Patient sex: F
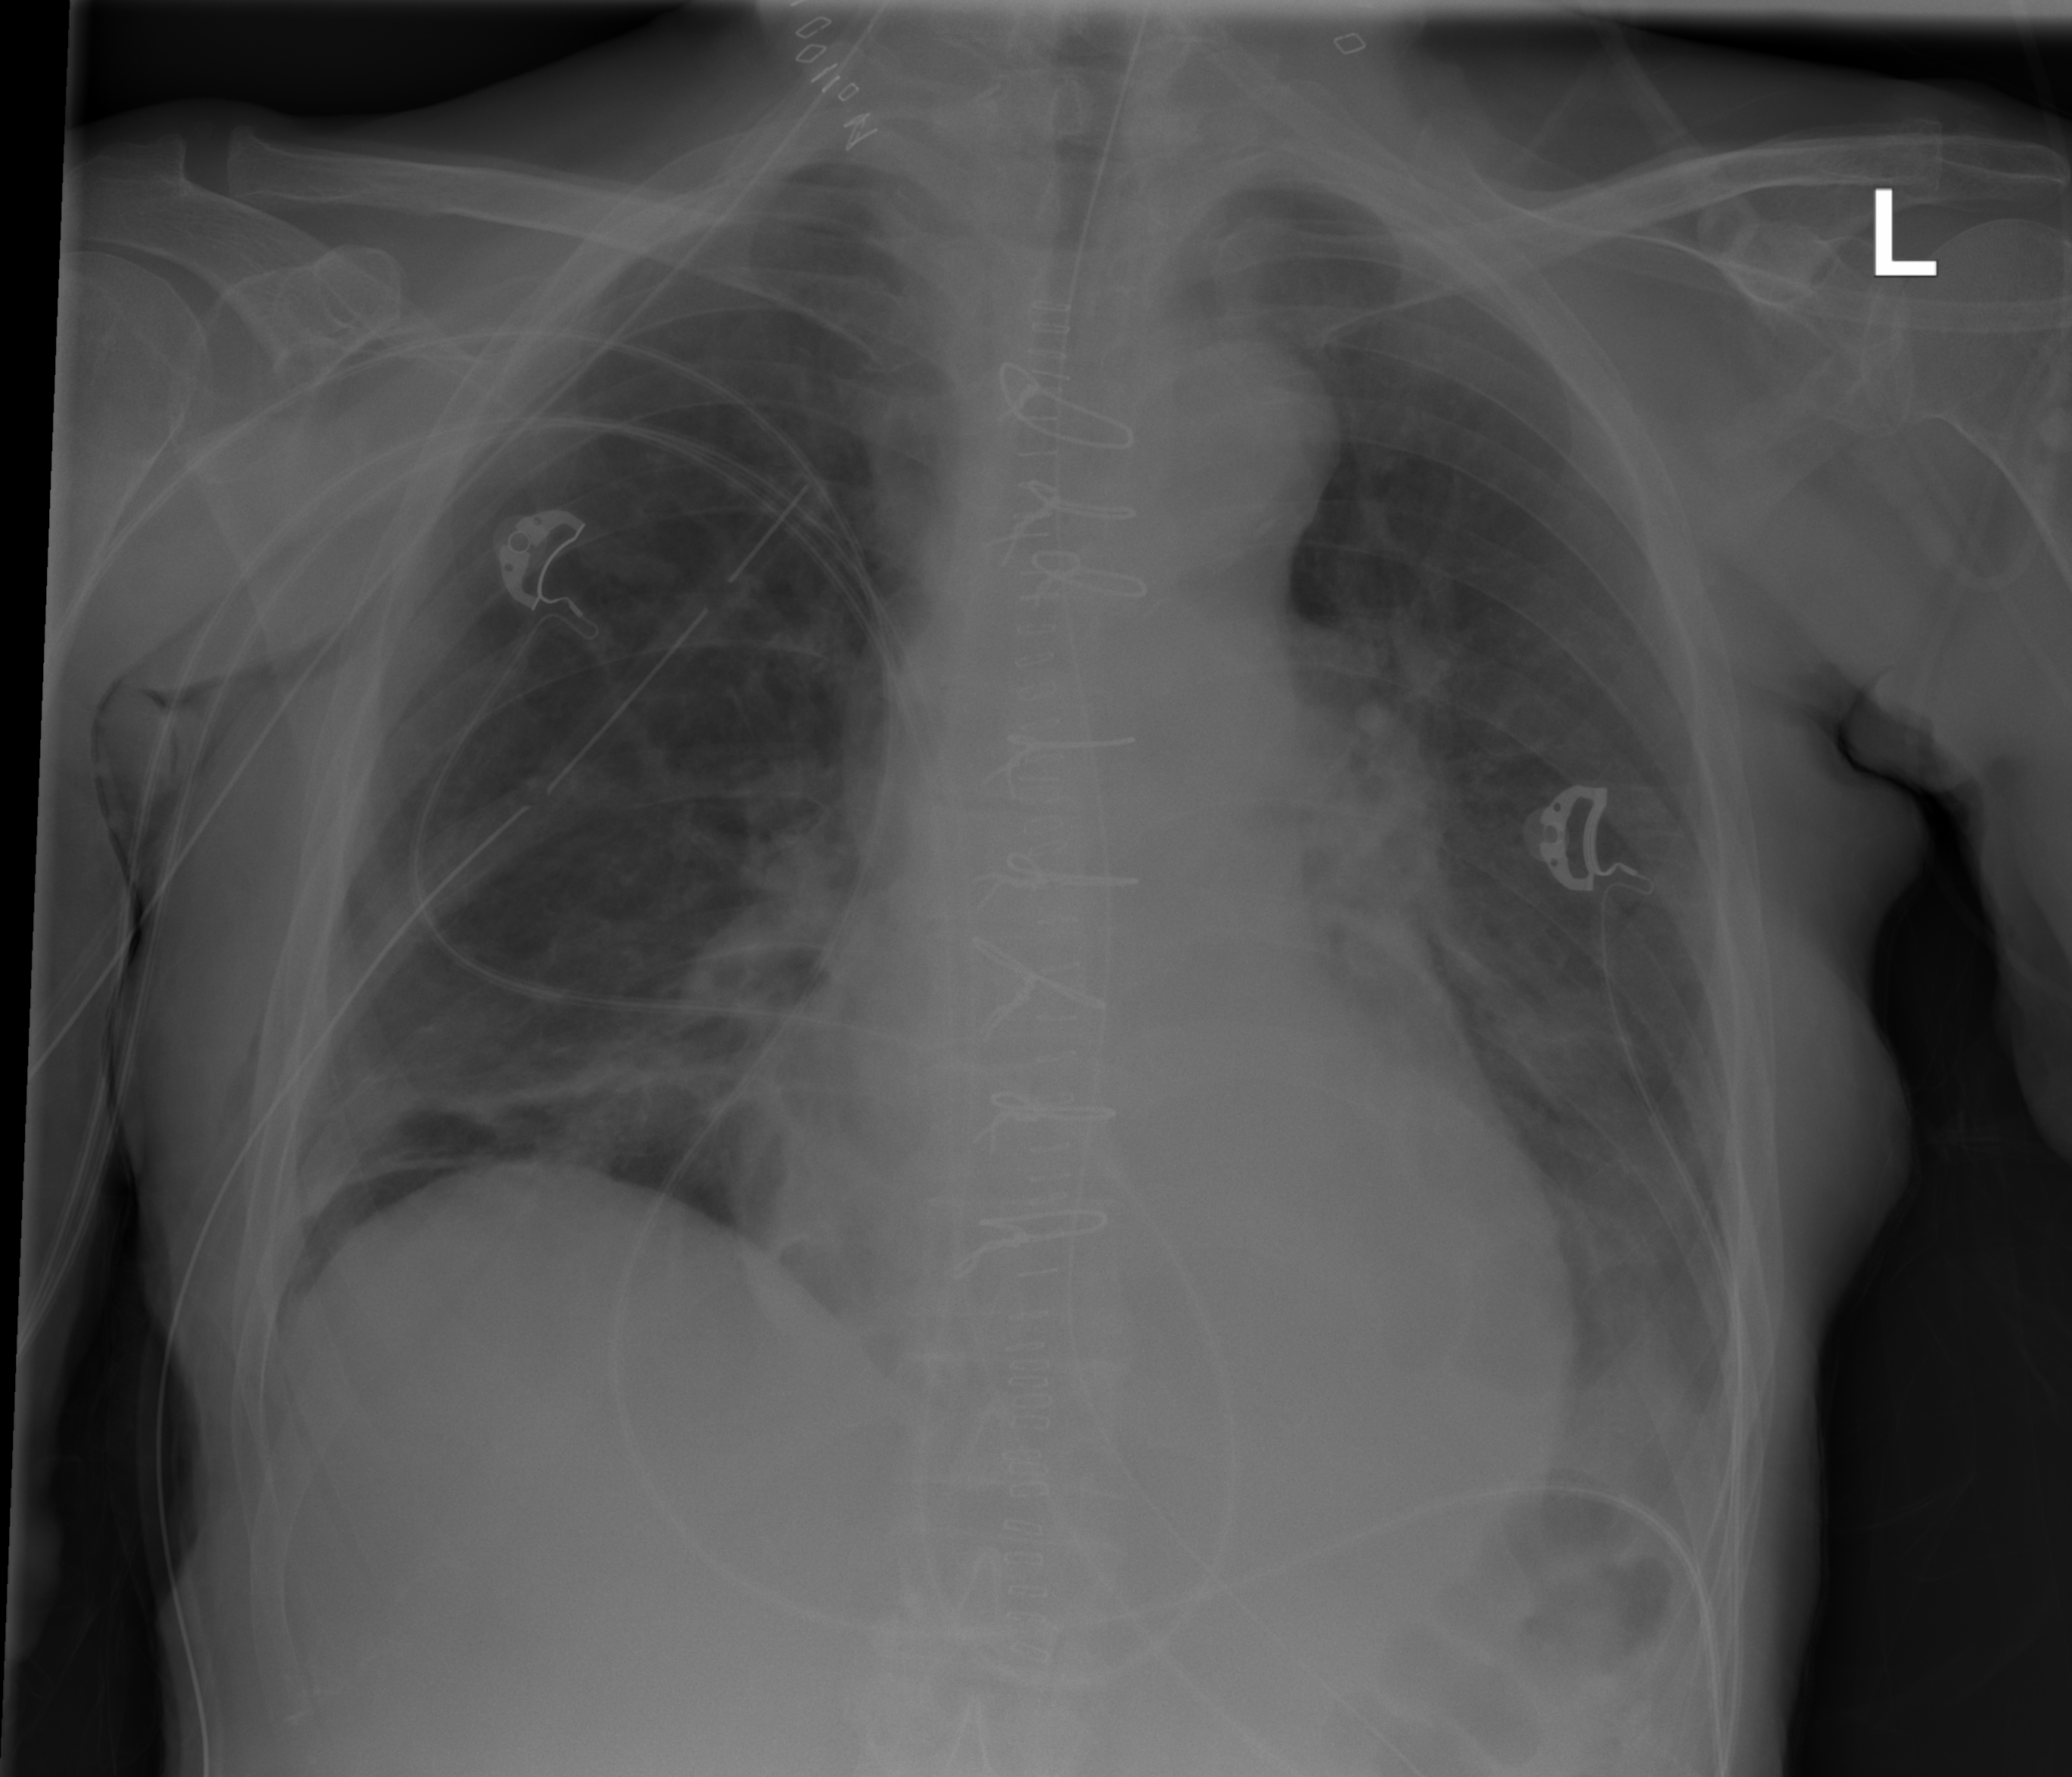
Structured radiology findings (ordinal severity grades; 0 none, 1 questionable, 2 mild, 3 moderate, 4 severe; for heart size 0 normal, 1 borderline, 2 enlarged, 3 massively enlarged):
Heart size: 1
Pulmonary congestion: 0
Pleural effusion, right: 1
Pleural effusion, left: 2
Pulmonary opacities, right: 0
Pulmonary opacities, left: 0
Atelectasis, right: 1
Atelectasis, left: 2